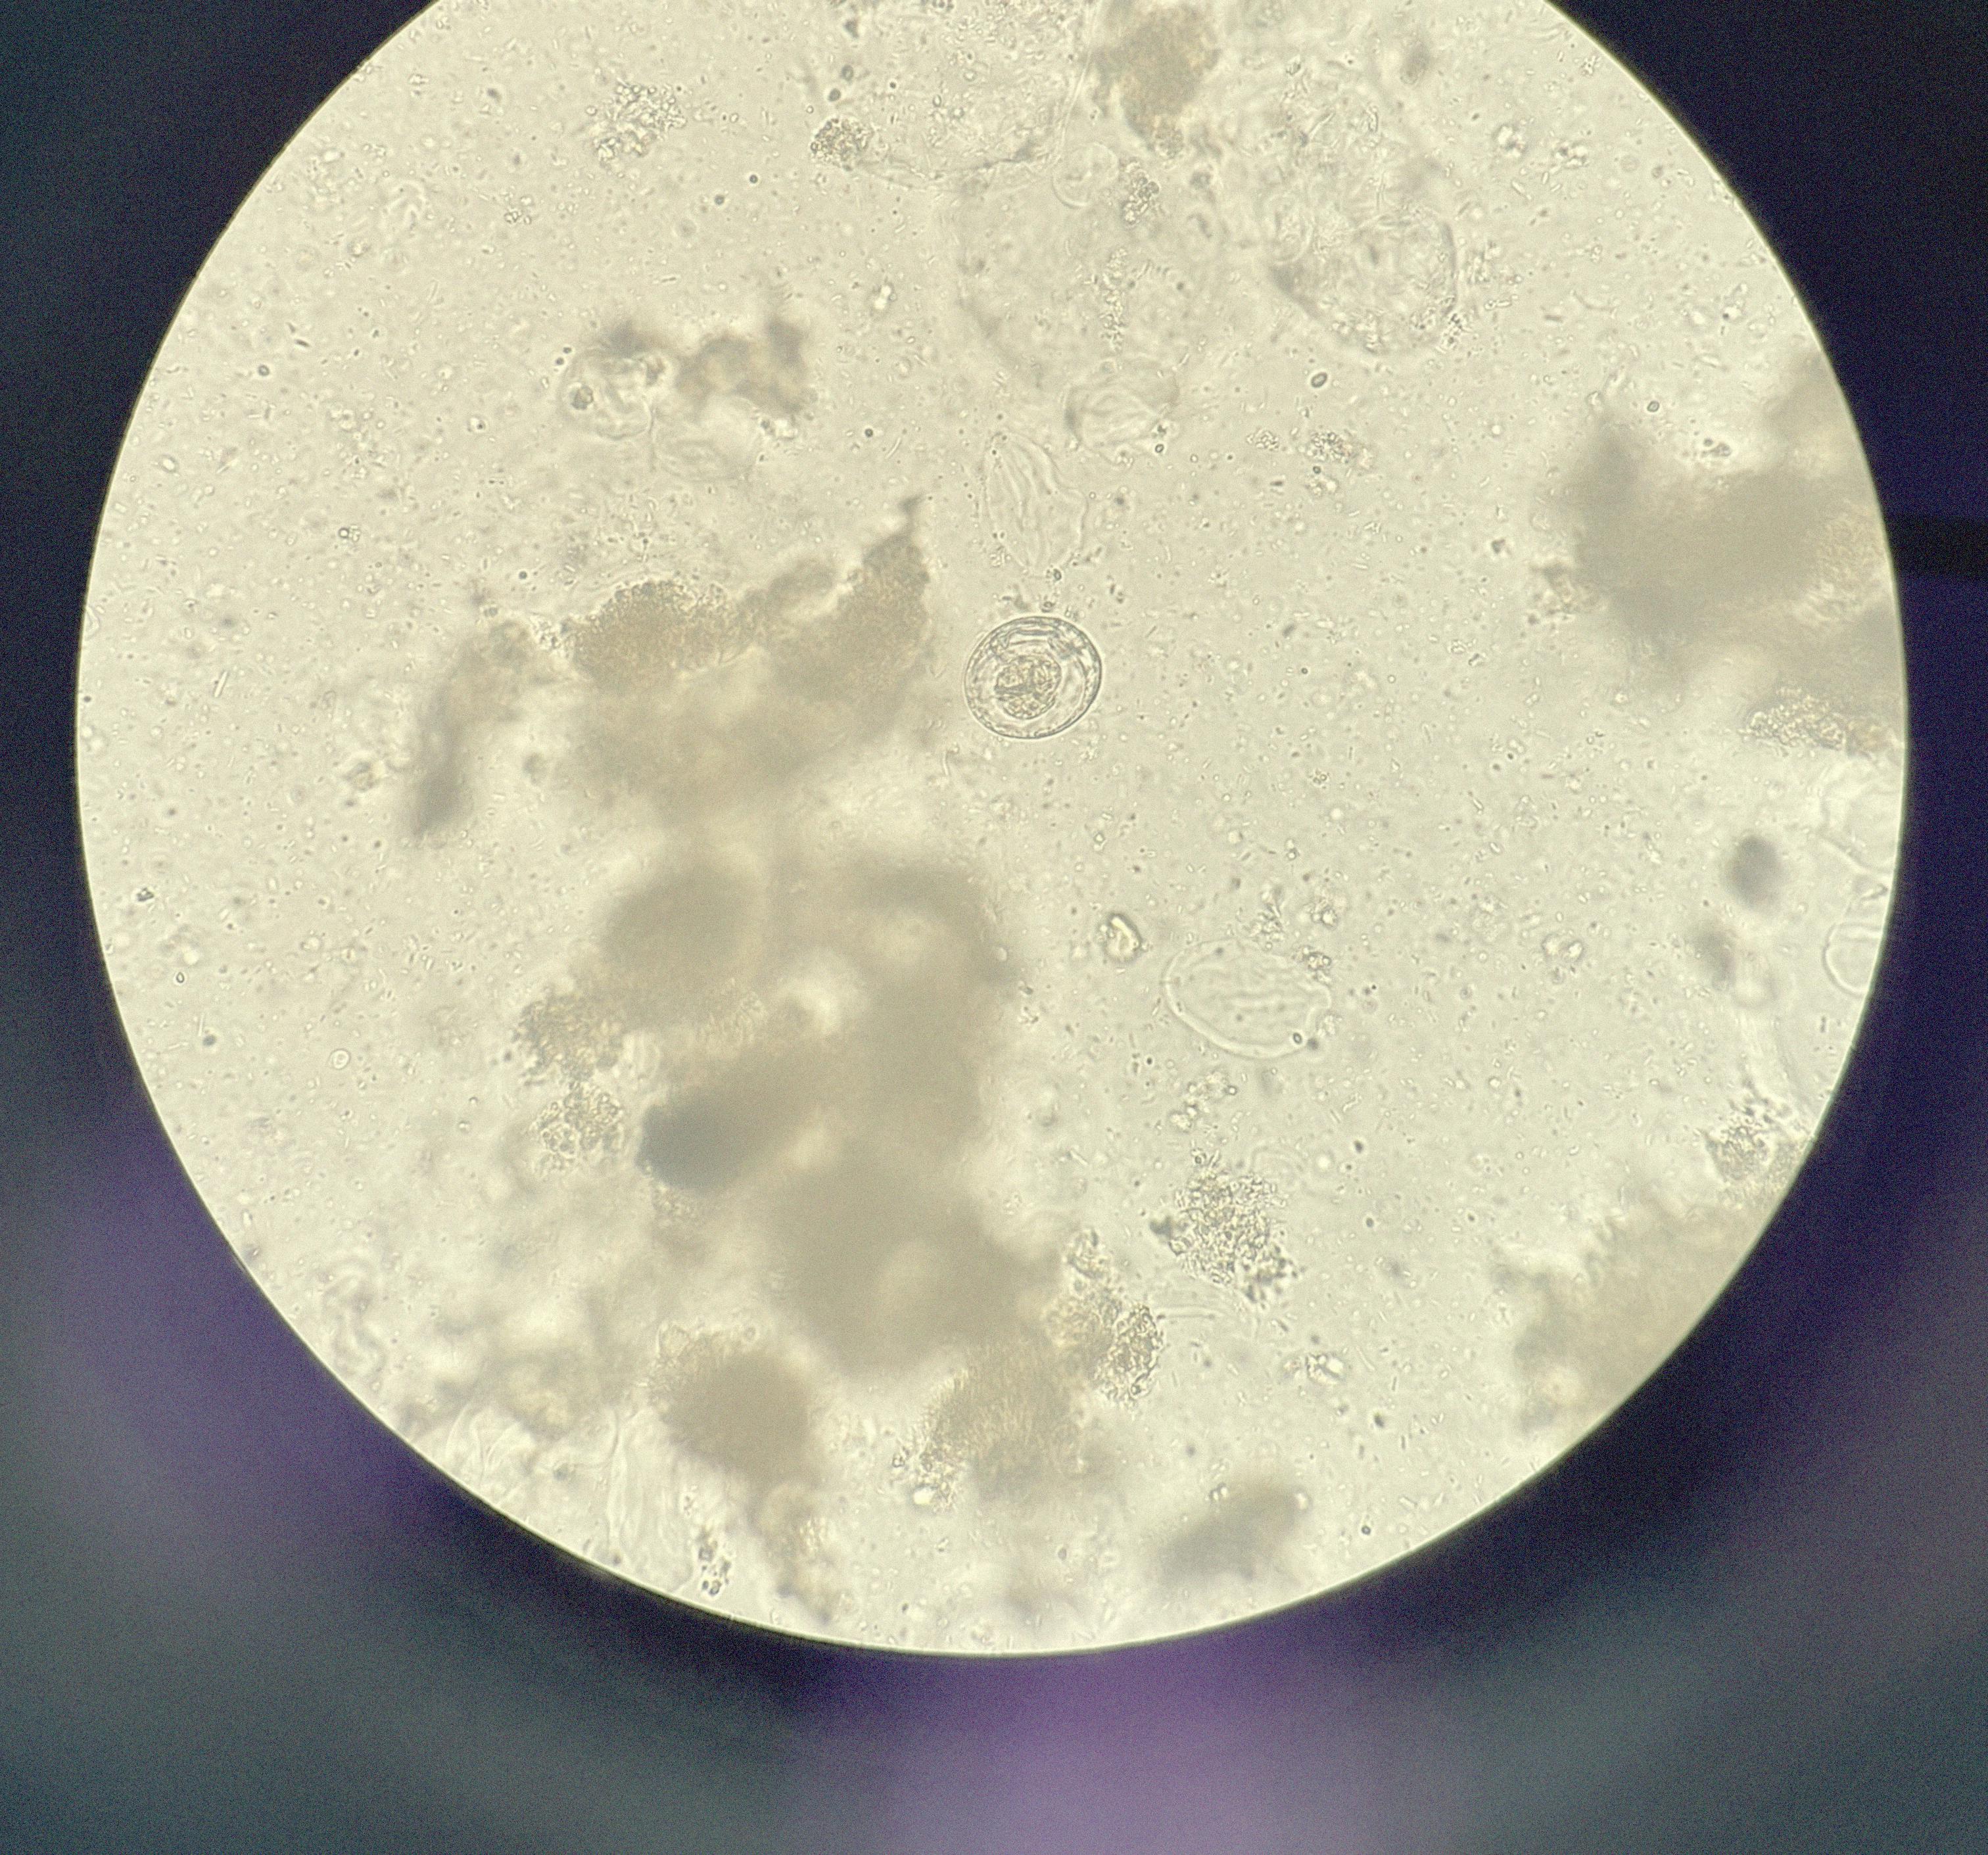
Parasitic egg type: Hymenolepis nana